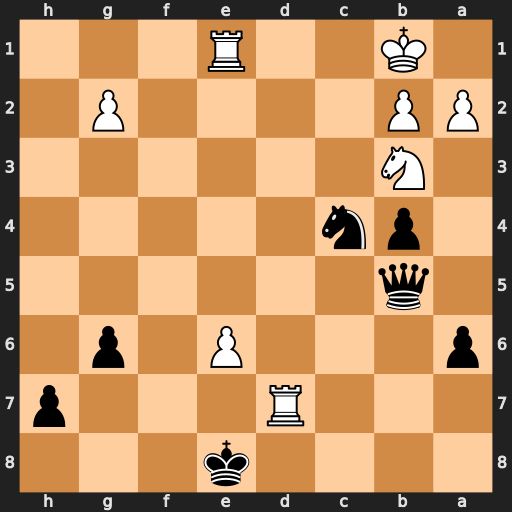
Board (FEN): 4k3/3R3p/p3P1p1/1q6/1pn5/1N6/PP4P1/1K2R3
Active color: b
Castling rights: -
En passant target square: -
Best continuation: Qf5+ Ka1 Qc2 Rb1 Na3